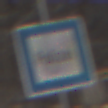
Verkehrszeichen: Polizei
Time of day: MorningAfternoon
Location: Outdoor (Nature)
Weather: PartlyCloudy
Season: Winter
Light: Natural